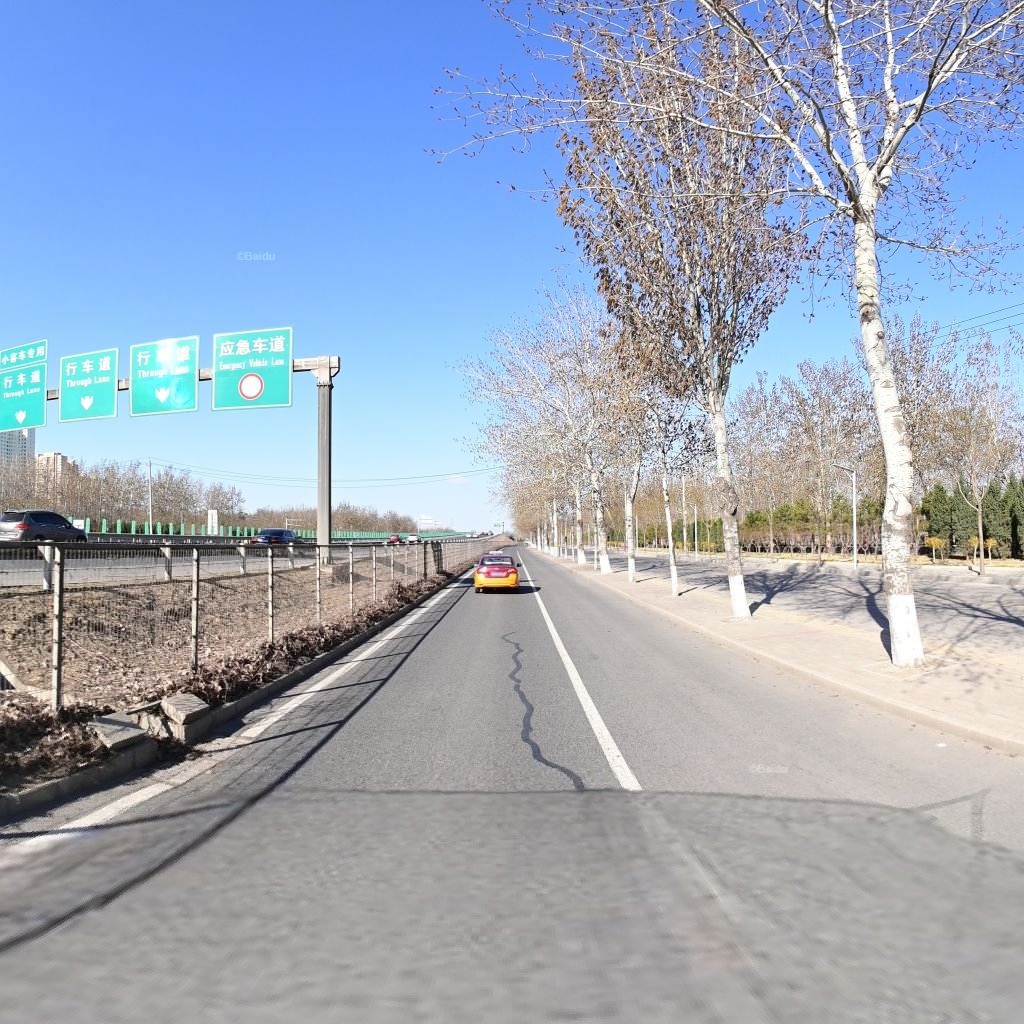
Region: Chaoyang
Road damage annotations: longitudinal patch, transverse patch, longitudinal patch